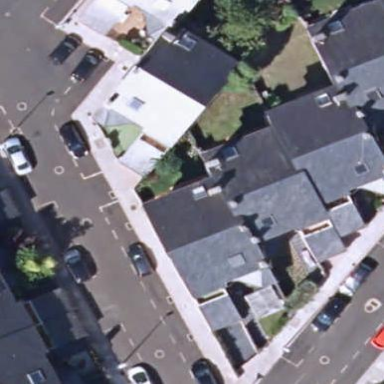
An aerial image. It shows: Simple house.